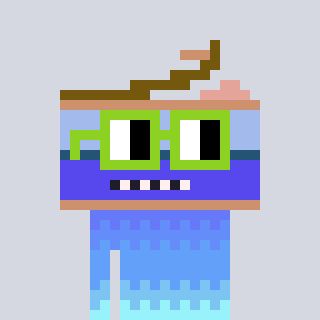
a pixel art character with square light green glasses, a canned ham-shaped head and a yellow-colored body on a cool background